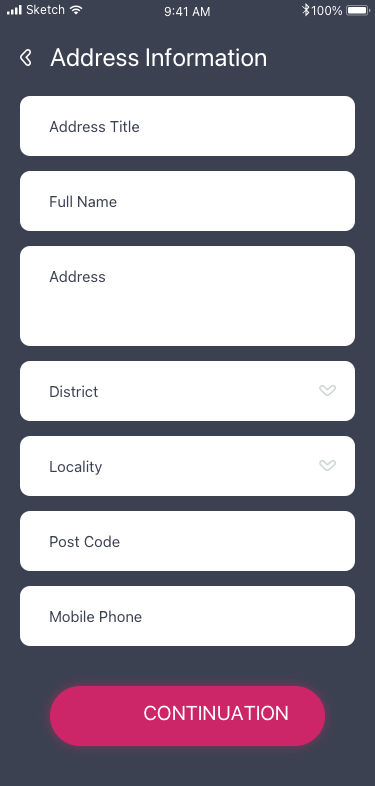
Text in this UI design:
Address Title
Full Name
Address
District
Locality
Post Code
Mobile Phone
CONTINUATION
Address Information